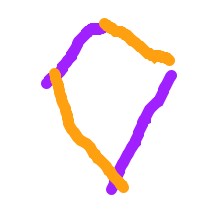
Shape: kite